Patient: sex M, age 35
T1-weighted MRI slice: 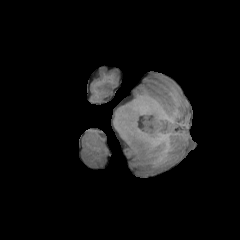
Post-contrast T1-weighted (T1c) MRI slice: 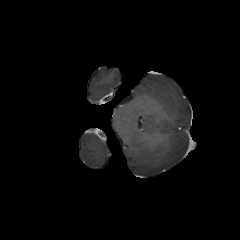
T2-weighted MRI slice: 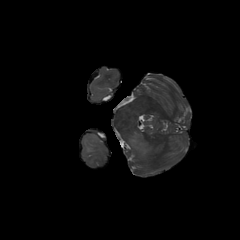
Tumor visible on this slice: yes
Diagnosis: Astrocytoma, IDH-wildtype
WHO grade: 2